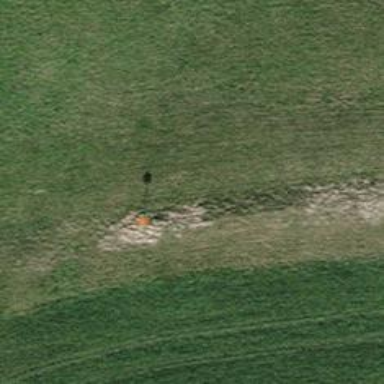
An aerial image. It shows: Pipeline marker.